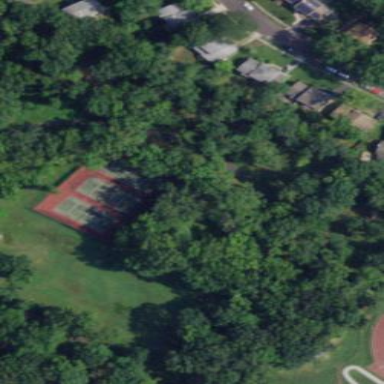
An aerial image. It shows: Tennis court in leisure pitch.